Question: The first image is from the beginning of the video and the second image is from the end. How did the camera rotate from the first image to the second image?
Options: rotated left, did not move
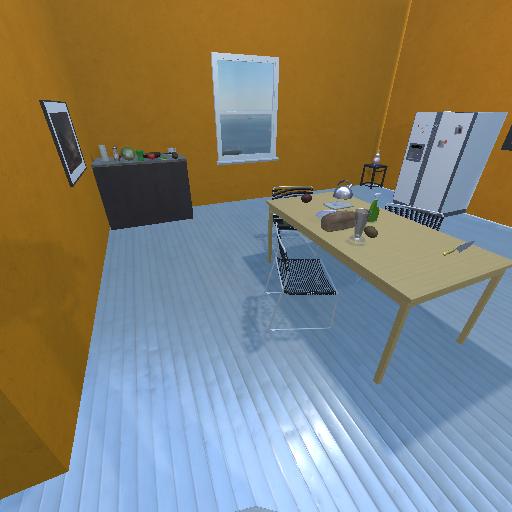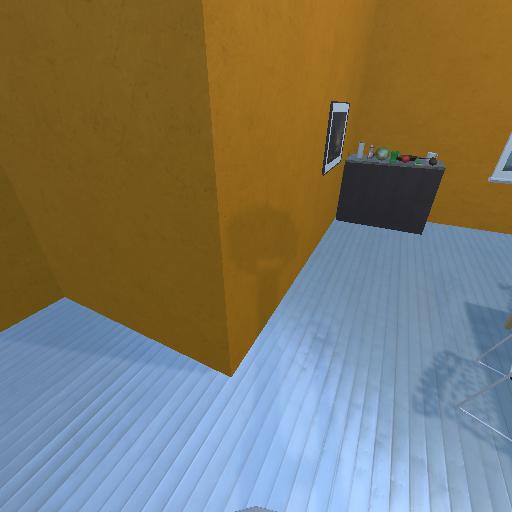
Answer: rotated left